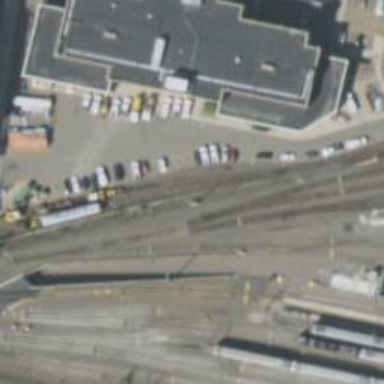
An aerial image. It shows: Railway yard in service.